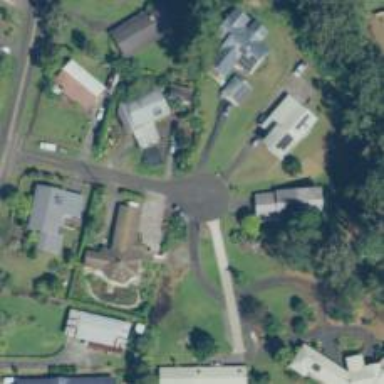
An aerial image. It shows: Turning circle on the road.